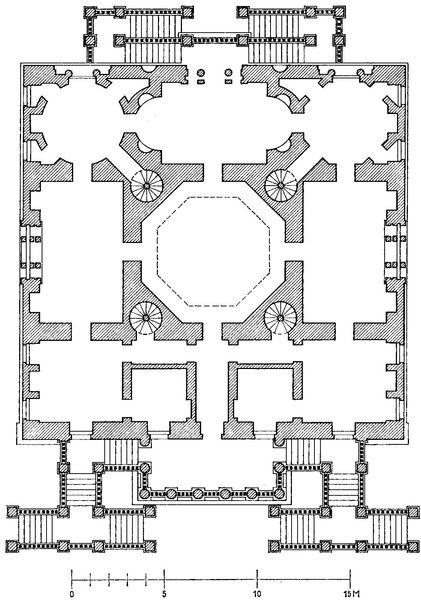
Titel: Chiswick House in London
Künstler: Richard Boyle
Standort: London, Chiswick House (EU - GB)
Schlagwörter: grau, schwarz, säulen, weiss, zeichnung, architektur, kirche, renaissance, räder, turm, garten, treppe, treppen, stufen, dom, plan, wendeltreppe, quadrat, achteck, grundriss, maßstab, zentralbau, maß, maßeinheit, meter, rainessance, 15, ma?stab